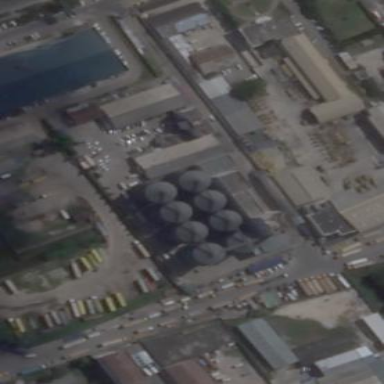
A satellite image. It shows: Industrial area.